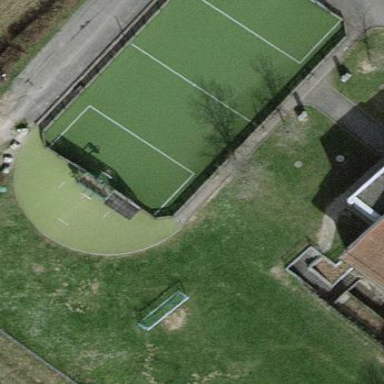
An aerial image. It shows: Pitch designated as leisure land.